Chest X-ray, AP view. Patient: 54 years old, sex M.
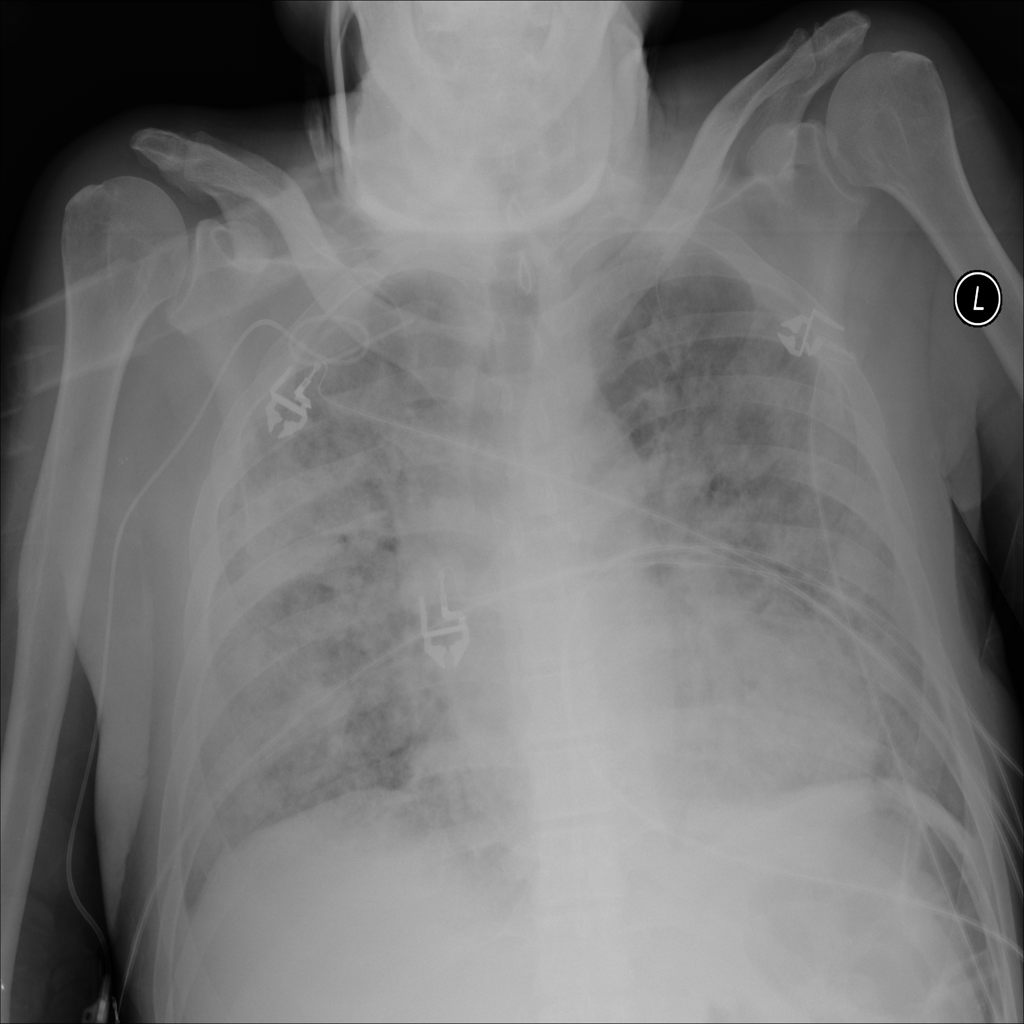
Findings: No Finding